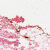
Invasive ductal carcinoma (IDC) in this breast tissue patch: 0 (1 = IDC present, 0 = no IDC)